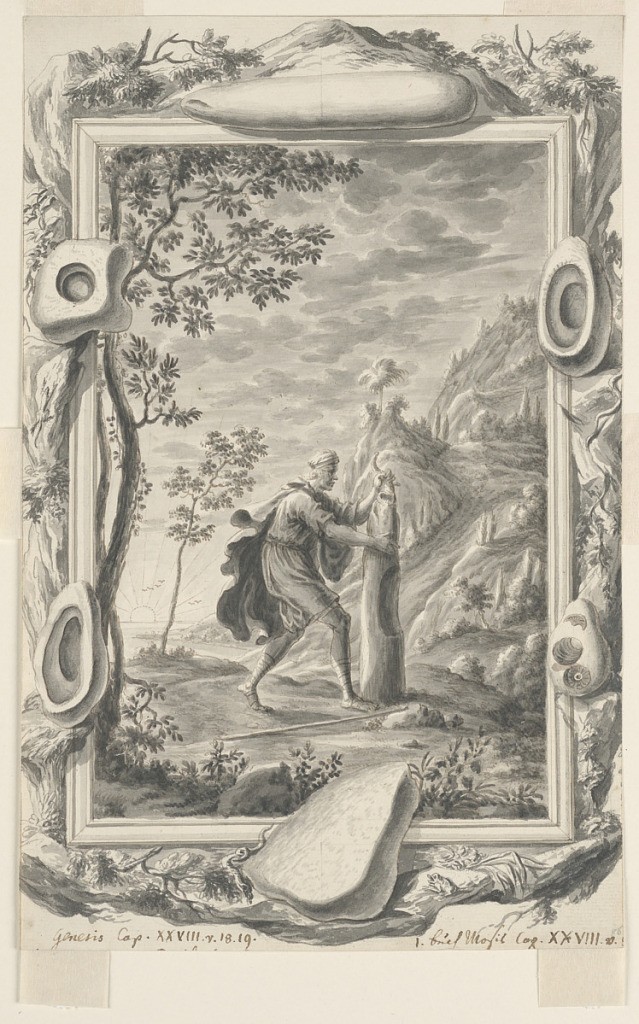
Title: Study for Jacob Pours Oil upon the Stone at Bethel, Plate 87, Physica Sacra
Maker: Johann Melchior Füssli, Swiss, 1677–1736
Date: before 1731
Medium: Brush and grey, black wash, pen and brown ink on cream laid paper
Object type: Drawing
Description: A man stands in profile in the center of the picture holding a large stone. He is surrounded by mountains on the right, trees on the left, and a cloudy sky above. The scene is bordered by a rectangular frame, upon which are attached six rocks of various shapes and sizes. The landscape extends beyond the border of the frame.